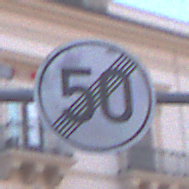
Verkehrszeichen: EndeGeschwindigkeit50
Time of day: SunriseSunset
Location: Outdoor (Urban)
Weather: PartlyCloudy
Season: NotSpecified
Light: Natural